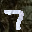
Label: 7